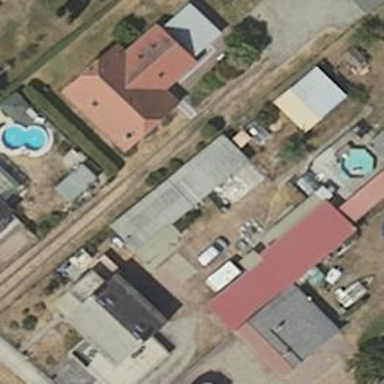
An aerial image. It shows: Shed.